Question: Count the number of objects in the diagram.
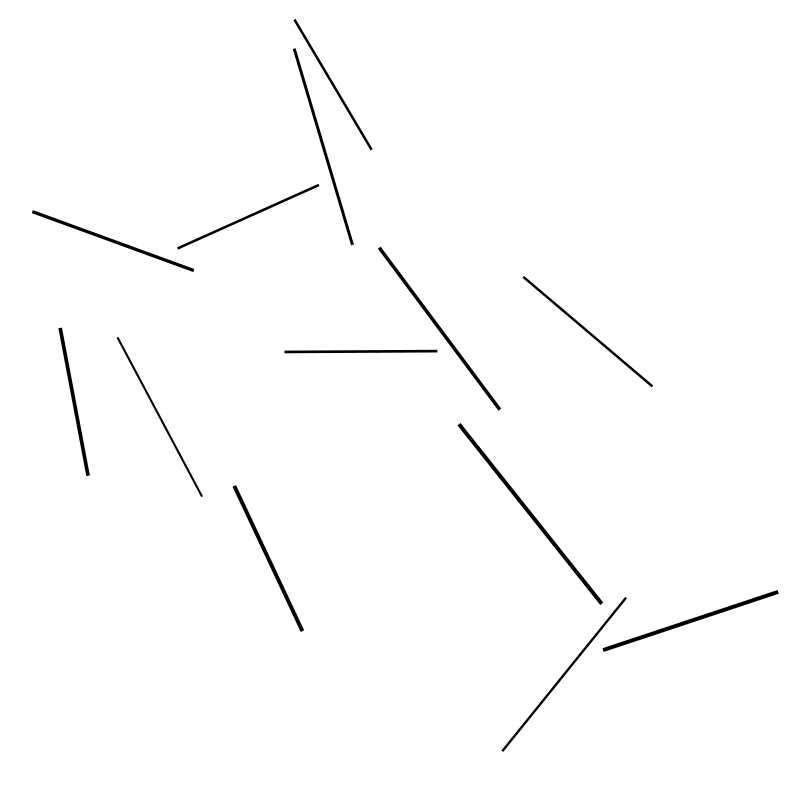
Answer: 13